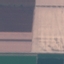
Label: AnnualCrop